Question: Hello I seem to be having a very frustrating problem with my login which i cannot seem to fix as there is no error output.I seem to have fixed this problem on my mac but i transfered the exact files over to my windows pc and its stopped working again. whenever I try and login with the example a@a.com and password a is seems to just refresh the page over and over no matter how many times I have tried.I was wondering if anyone could help with this error?
I have tried adding the action to login.php it seems to make no difference.
picture of table im taking data from:
session.php:
'''
<?php
include('config.php');
session_start();
$user_check = $_SESSION['login_user'];
$ses_sql = mysqli_query($conn,"select email_adress from customer where email_adress = '$user_check' ");
$row = mysqli_fetch_array($ses_sql,MYSQLI_ASSOC);
$login_session = $row['email_adress'];
if(!isset($_SESSION['login_user'])){
header("location:login.php");
}
?>
'''
login.php
'''
<?php
include("config.php");
session_start();
if($_SERVER["REQUEST_METHOD"] == "POST") {
// username and password sent from form
$myusername = mysqli_real_escape_string($conn,$_POST['username']);
$mypassword = mysqli_real_escape_string($conn,$_POST['password']);
$sql = "SELECT customer_id FROM customer WHERE email_adress = '$myusername' and password = '$mypassword'";
$result = mysqli_query($conn,$sql);
$row = mysqli_fetch_array($result,MYSQLI_ASSOC);
$active = $row['customer_id'];
$count = mysqli_num_rows($result);
// If result matched $myusername and $mypassword, table row must be 1 row
if($count == 1) {
$_SESSION['login_user'] = $myusername;
header("location: index2.php");
}else {
$error = "Your Login Name or Password is invalid";
}
}
?>
<!DOCTYPE html>
<html lang="en">
<head>
<title>Login | Bid4MyJob</title>
<meta charset="utf-8">
<meta name="viewport" content="width=device-width, initial-scale=1.0">
<meta name="description" content="Bid4MyJob">
<meta name="author" content="James Wood">
<!-- CSS -->
<link href="assets/css/bootstrap.css" rel="stylesheet" type="text/css">
<link href="assets/css/font-awesome.min.css" rel="stylesheet" type="text/css">
<link href="assets/css/main.css" rel="stylesheet" type="text/css">
<link href="assets/css/my-custom-styles.css" rel="stylesheet" type="text/css">
<!-- IE 9 Fallback-->
<!--[if IE 9]>
<link href="assets/css/ie.css" rel="stylesheet">
<![endif]-->
<!-- GOOGLE FONTS -->
<link href='http://fonts.googleapis.com/css?family=Open+Sans:300,400italic,400,600,700' rel='stylesheet' type='text/css'>
<link href='http://fonts.googleapis.com/css?family=Roboto+Condensed:300,300italic,400italic,700,400,300' rel='stylesheet' type='text/css'>
<!-- FAVICONS -->
<link rel="apple-touch-icon-precomposed" sizes="144x144" href="assets/ico/repute144x144.png">
<link rel="apple-touch-icon-precomposed" sizes="114x114" href="assets/ico/repute114x114.png">
<link rel="apple-touch-icon-precomposed" sizes="72x72" href="assets/ico/repute72x72.png">
<link rel="apple-touch-icon-precomposed" href="assets/ico/repute57x57.png">
<link rel="shortcut icon" href="assets/ico/favicon.png">
</head>
<body>
<!-- WRAPPER -->
<div class="wrapper">
<!-- NAVBAR -->
<nav class="navbar navbar-default " role="navigation">
<div class="container">
<!-- TOPBAR -->
<div class="topbar">
<ul class="list-inline top-nav">
<li>
<div class="btn-group">
<button type="button" class="btn btn-link dropdown-toggle btn-xs" data-toggle="dropdown"><img src="assets/img/flags/United-Kingdom.png" alt="United Kingdom"> United Kingdom <span class="caret"></span></button>
<ul class="dropdown-menu dropdown-menu-right country-selector" role="menu">
<li>
<a href="#"><img src="assets/img/flags/United-Kingdom.png" alt="United Kingdom"> United Kingdom</a>
</li>
<li>
<a href="#"><img src="assets/img/flags/Japan.png" alt="Japan"> Japan</a>
</li>
<li>
<a href="#"><img src="assets/img/flags/China.png" alt="China"> China</a>
</li>
<li>
<a href="#"><img src="assets/img/flags/Germany.png" alt="Germany"> Germany</a>
</li>
</ul>
</div>
</li>
<li><a href="#">Help</a></li>
<li><a href="#">Support</a></li>
</ul>
<div class="searchbox">
<form method="post">
<div class="input-group input-group-sm">
<input type="text" class="form-control" placeholder="search ...">
<span class="input-group-btn">
<button class="btn btn-default" type="button"><i class="fa fa-search"></i></button>
</span>
</div>
</form>
</div>
</div>
<!-- END TOPBAR -->
<div class="navbar-header">
<button type="button" class="navbar-toggle collapsed" data-toggle="collapse" data-target="#main-nav">
<span class="sr-only">Toggle Navigation</span>
<i class="fa fa-bars"></i>
</button>
<a href="index.html" class="navbar-brand navbar-logo navbar-logo-bigger">
</a>
</div>
<!-- MAIN NAVIGATION -->
<div id="main-nav" class="navbar-collapse collapse">
<ul class="nav navbar-nav navbar-right">
<li>
<a href="index.php">HOME</a>
</li>
<li>
<a href="HIW.php">HOW IT WORKS</a>
</li>
<li>
<a href="postjob.php">POST JOB</a>
</li>
<li>
<a href="findjob.php">FIND JOB</a>
</li>
<li>
<a href="signup.php">SIGN UP</a>
</li>
<li>
<a href="login.php">LOGIN</a>
</li>
</ul>
</div>
<!-- END MAIN NAVIGATION -->
</div>
</nav>
<!-- END NAVBAR -->
<!-- BREADCRUMBS -->
<div class="page-header">
<div class="container">
<h1 class="page-title pull-left">Login</h1>
<ol class="breadcrumb">
<li><a href="#">Home</a></li>
<li class="active">Login</li>
</ol>
</div>
</div>
<!-- END BREADCRUMBS -->
<!-- PAGE CONTENT -->
<div class="page-content">
<div class="col-md-6">
<!-- LOGIN FORM -->
<h2 class="section-heading">Login Form</h2>
<form class="form-horizontal" role="form" action = "login.php" method = "post">
<div class="form-group">
<label for="username" class="control-label sr-only">Email</label>
<div class="col-sm-12">
<div class="input-group">
<input type="email" class="form-control" id="username" name = "username" placeholder="Email">
<span class="input-group-addon"><i class="fa fa-envelope"></i></span>
</div>
</div>
</div>
<div class="form-group">
<label for="password" class="control-label sr-only">Password</label>
<div class="col-sm-12">
<div class="input-group">
<input type="password" class="form-control" id="password" name="password" placeholder="Password">
<span class="input-group-addon"><i class="fa fa-lock"></i></span>
</div>
</div>
</div>
<div class="form-group">
<div class="col-sm-12">
<label class="fancy-checkbox">
<input type="checkbox">
<span>Remember me</span>
</label>
</div>
</div>
<div class="form-group">
<div class="col-sm-12">
<button type="submit" class="btn btn-primary"><i class="fa fa-sign-in"></i> Sign in</button>
</div>
</div>
</form>
<br>
<p><em>Don't have an account yet?</em> <a href="#"><strong>Sign Up</strong></a>
<br>
<em>Forgot your password?</em> <a href="#">Recover Password</a></p>
<!-- END LOGIN FORM -->
</div>
</div>
<br>
<br>
<div class="row">
<div class="col-md-6">
<!-- LOGIN FORM WITH LABEL -->
<!-- END LOGIN FORM WITH LABEL -->
</div>
<div class="col-md-6">
<!-- SIMPLE FORM -->
<!-- END SIMPLE FORM -->
</div>
</div>
<br>
<br>
<!-- INLINE FORM -->
<!-- END INLINE FORM -->
</div>
</div>
</div>
</div>
<!-- END PAGE CONTENT -->
<!-- FOOTER -->
<footer>
<div class="container">
<div class="row">
<div class="col-md-4">
<!-- COLUMN 1 -->
<h3 class="sr-only">ABOUT US</h3>
<img src="assets/img/logo/repute-logo-light.png" class="logo" alt="Repute">
<p>Proactively aggregate B2B initiatives before extensive channels. Monotonectally extend interactive methods of empowerment through excellent applications. Rapidiously synergize visionary products with sticky technology.</p>
<br>
<address class="margin-bottom-30px">
<ul class="list-unstyled">
<li>Unit 5, Block B Nesfield Road
<br/> Colchester, Essex CO4 3ZL 222222</li>
<li>Phone: 01206 588 000</li>
<li>Email: sales@universalwebdesign.co.uk</li>
</ul>
</address>
<!-- END COLUMN 1 -->
</div>
<div class="col-md-4">
<!-- COLUMN 2 -->
<h3 class="footer-heading">USEFUL LINKS</h3>
<div class="row margin-bottom-30px">
<div class="col-xs-6">
<ul class="list-unstyled footer-nav">
<li><a href="#">About Us</a></li>
<li><a href="#">News</a></li>
<li><a href="#">Community</a></li>
<li><a href="#">Career</a></li>
<li><a href="#">Blog</a></li>
</ul>
</div>
<div class="col-xs-6">
<ul class="list-unstyled footer-nav">
<li><a href="#">Press Kit</a></li>
<li><a href="#">FAQ</a></li>
<li><a href="#">Terms</a></li>
<li><a href="#">Privacy Policy</a></li>
<li><a href="#">Contact Us</a></li>
</ul>
</div>
</div>
<!-- END COLUMN 2 -->
</div>
<div class="col-md-4">
<!-- COLUMN 3 -->
<div class="newsletter">
<h3 class="footer-heading">NEWSLETTER</h3>
<p>Get the latest update from us by subscribing to our newsletter.</p>
<form class="newsletter-form" method="POST">
<div class="input-group input-group-lg">
<input type="email" class="form-control" name="email" placeholder="youremail@domain.com">
<span class="input-group-btn"><button class="btn btn-primary" type="button"><i class="fa fa-spinner fa-spin"></i><span>SUBSCRIBE</span></button>
</span>
</div>
<div class="alert"></div>
</form>
</div>
<div class="social-connect">
<h3 class="footer-heading">GET CONNECTED</h3>
<ul class="list-inline social-icons">
<li><a href="#" class="facebook-bg"><i class="fa fa-facebook"></i></a></li>
<li><a href="#" class="twitter-bg"><i class="fa fa-twitter"></i></a></li>
<li><a href="https://plus.google.com/115190620540200390059" class="googleplus-bg"><i class="fa fa-google-plus"></i></a></li>
<li><a href="#" class="rss-bg"><i class="fa fa-rss"></i></a></li>
</ul>
</div>
<!-- END COLUMN 3 -->
</div>
</div>
</div>
<!-- COPYRIGHT -->
<div class="text-center copyright">
&copy;2018 Bid4MyJob. All Rights Reserved.
</div>
<!-- END COPYRIGHT -->
</footer>
<!-- END FOOTER -->
</div>
<!-- END WRAPPER -->
<!-- JAVASCRIPTS -->
<script src="assets/js/jquery-2.1.1.min.js"></script>
<script src="assets/js/bootstrap.min.js"></script>
<script src="assets/js/plugins/autohidingnavbar/jquery.bootstrap-autohidingnavbar.min.js"></script>
<script src="assets/js/repute-scripts.js"></script>
</body>
</html>
'''
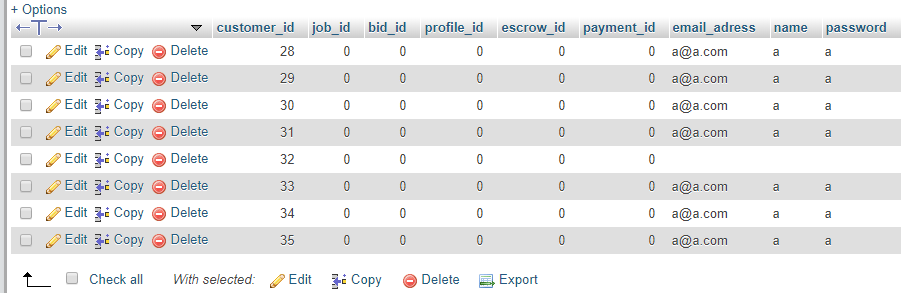
Answer: You run the query:
'''
$sql = "SELECT customer_id FROM customer WHERE email_adress = 'a@a.com' and password = 'a'";
'''
this returns multiple results for '$count = mysqli_num_rows($result);' is thus > 1.
So you always fall into the else:
'''
if($count == 1) {
$_SESSION['login_user'] = $myusername;
header("location: index2.php");
}else {
$error = "Your Login Name or Password is invalid";
}
'''
Try for testing purposes try:
'''
if($count >= 1) {
$_SESSION['login_user'] = $myusername;
header("location: index2.php");
}else {
$error = "Your Login Name or Password is invalid";
}
'''
ofc later you will have to make sure you can't sign up email addresses twice.
Secondly you might want to forward to your 'session.php' instead?
'''
header("location:session.php"); // instead of index2.php
'''